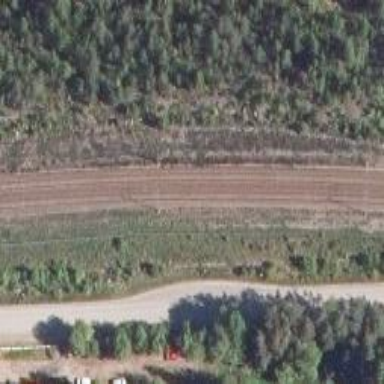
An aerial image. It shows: Railway track with continuous electrified contact lines.